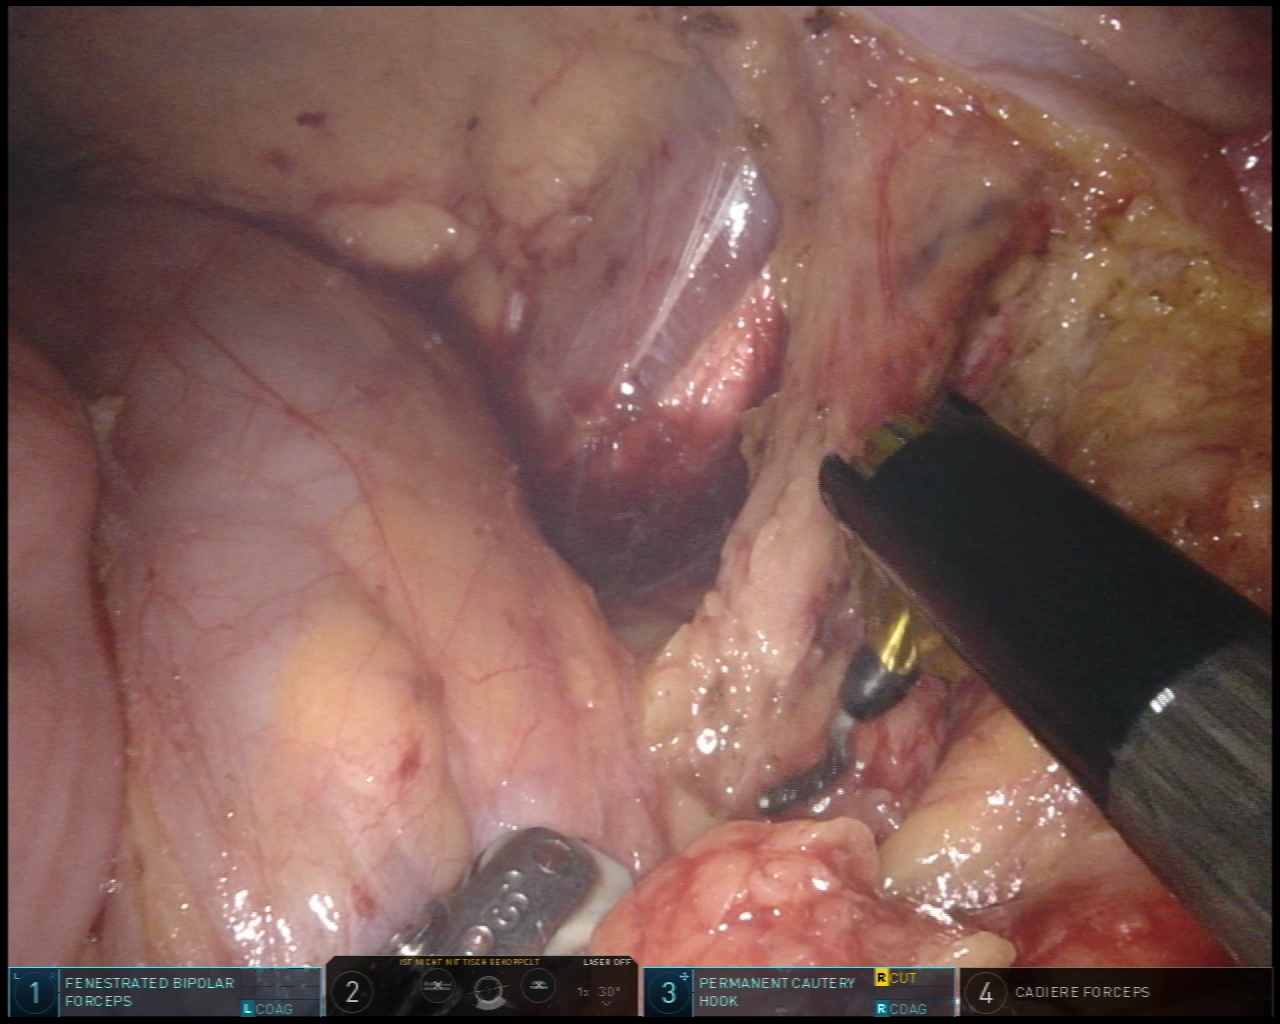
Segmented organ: ureter
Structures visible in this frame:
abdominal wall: no
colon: yes
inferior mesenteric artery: no
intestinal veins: no
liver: no
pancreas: no
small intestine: no
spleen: no
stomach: no
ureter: yes
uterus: no
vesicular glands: no